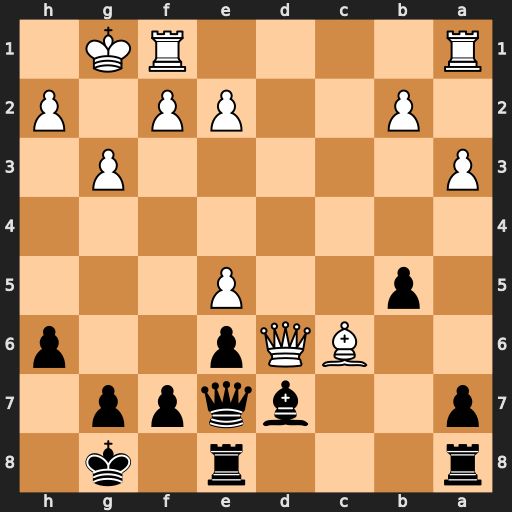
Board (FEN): r3r1k1/p2bqpp1/2BQp2p/1p2P3/8/P5P1/1P2PP1P/R4RK1
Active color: b
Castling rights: -
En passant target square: -
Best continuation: Qxd6 exd6 Bxc6